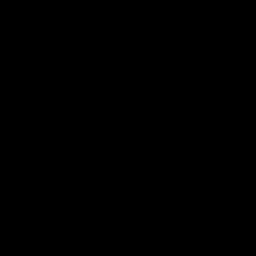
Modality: T2w
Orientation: sagittal
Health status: healthy
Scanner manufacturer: siemens
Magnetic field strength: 3 T
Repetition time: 12 s
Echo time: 0.092 s